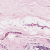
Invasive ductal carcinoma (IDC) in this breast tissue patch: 0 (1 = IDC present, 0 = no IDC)